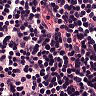
Metastatic tissue present: no